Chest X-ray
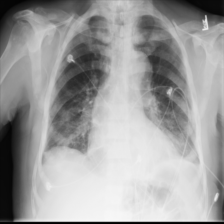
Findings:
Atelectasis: negative
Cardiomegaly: negative
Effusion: negative
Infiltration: negative
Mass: negative
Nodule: negative
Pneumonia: negative
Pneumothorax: negative
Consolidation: negative
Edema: negative
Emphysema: negative
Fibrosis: negative
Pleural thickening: negative
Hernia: negative